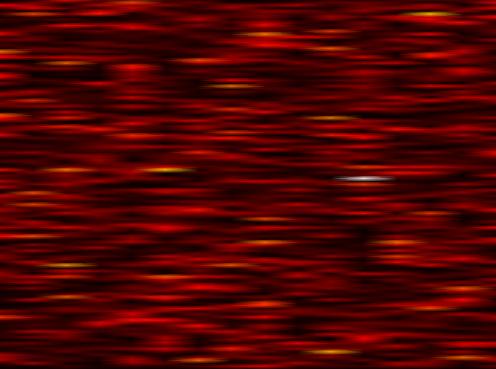
Label: WOLA